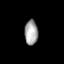
Tissue: lung
Cell type: Epithelial cells
Senescence score: 0.543
Nuclear area (px): 325
Mean DAPI intensity: 164.486